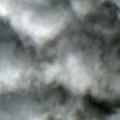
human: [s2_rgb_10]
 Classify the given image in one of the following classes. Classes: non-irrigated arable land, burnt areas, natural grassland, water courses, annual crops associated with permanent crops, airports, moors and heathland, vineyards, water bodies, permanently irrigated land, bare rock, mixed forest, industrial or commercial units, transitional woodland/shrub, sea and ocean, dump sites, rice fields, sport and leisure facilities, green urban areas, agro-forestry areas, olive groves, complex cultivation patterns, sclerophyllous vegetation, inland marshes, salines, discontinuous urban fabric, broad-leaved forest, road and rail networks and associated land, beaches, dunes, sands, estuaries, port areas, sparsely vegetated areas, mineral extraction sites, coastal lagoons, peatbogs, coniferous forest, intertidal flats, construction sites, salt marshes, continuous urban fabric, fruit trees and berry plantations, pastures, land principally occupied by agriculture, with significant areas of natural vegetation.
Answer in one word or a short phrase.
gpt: non-irrigated arable land, pastures, transitional woodland/shrub, peatbogs